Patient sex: M
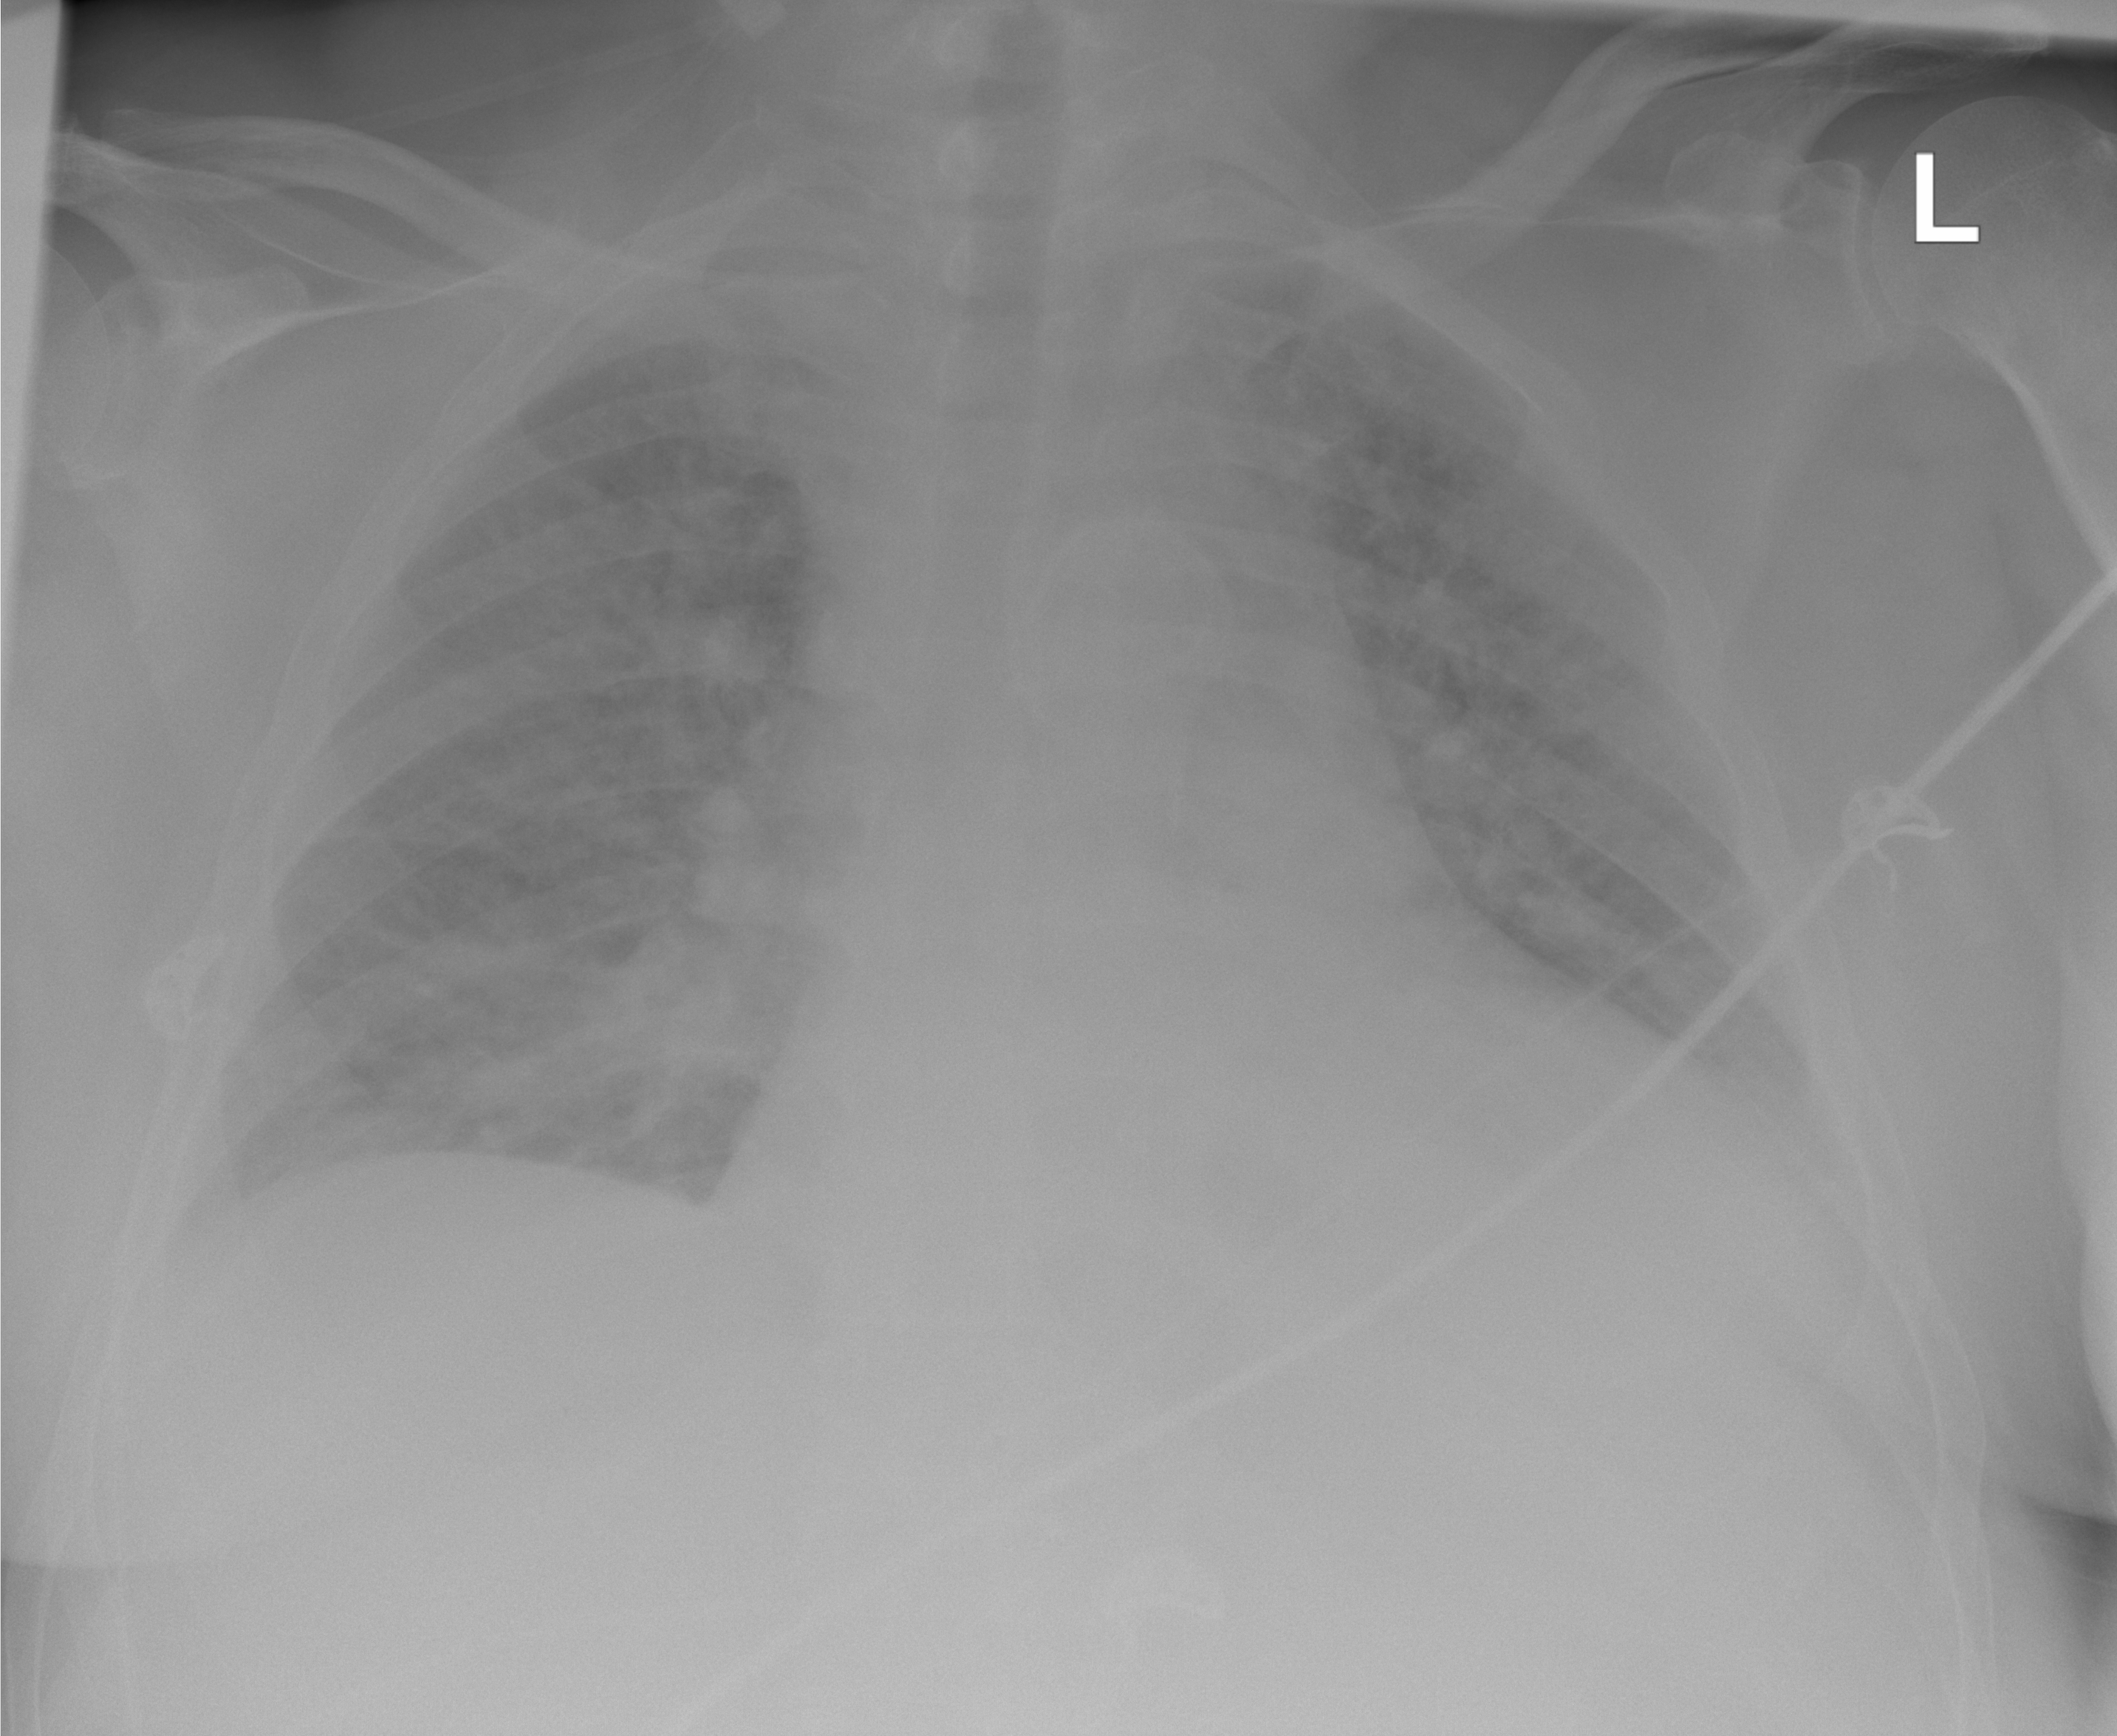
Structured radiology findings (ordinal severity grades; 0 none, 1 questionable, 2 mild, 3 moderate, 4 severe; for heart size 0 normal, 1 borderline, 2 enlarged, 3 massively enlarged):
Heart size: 0
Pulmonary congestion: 2
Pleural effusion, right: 2
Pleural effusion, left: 2
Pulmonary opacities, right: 0
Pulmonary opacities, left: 0
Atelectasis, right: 1
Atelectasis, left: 1